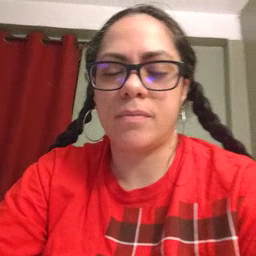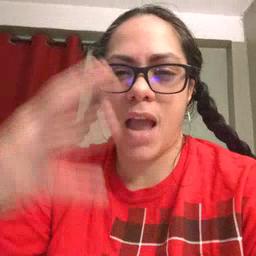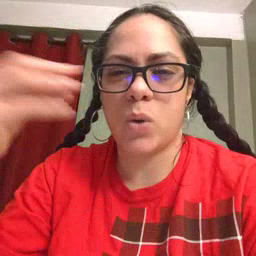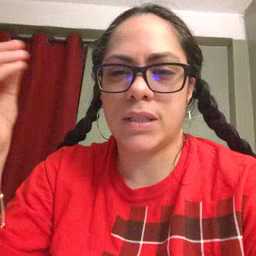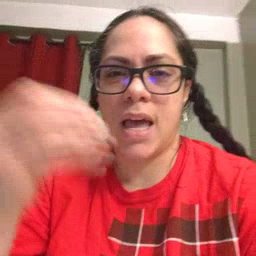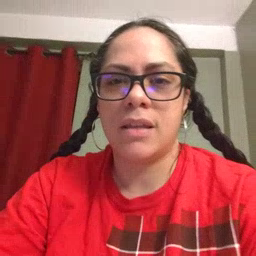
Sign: outside